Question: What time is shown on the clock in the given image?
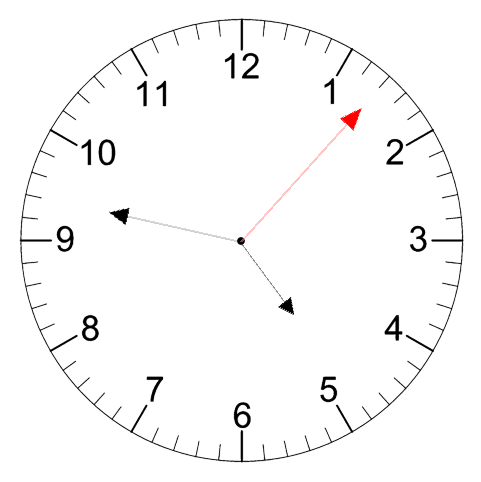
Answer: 04:47:07